Question:
how to run jasper Report in eclipse Ubuntu. and i try to install jasper soft studio in eclipse but it's not installing.. i don't know why..
is there any restriction on jasper soft studio for install in eclipse Ubuntu ...??
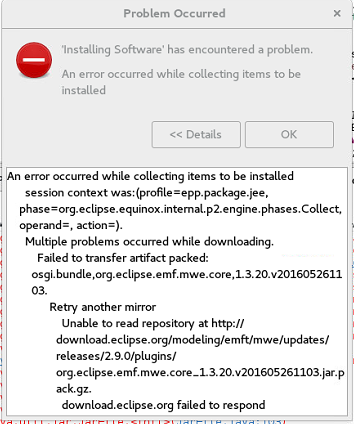
Answer: The message says that <URL>:
- 'download.eclipse.org'-